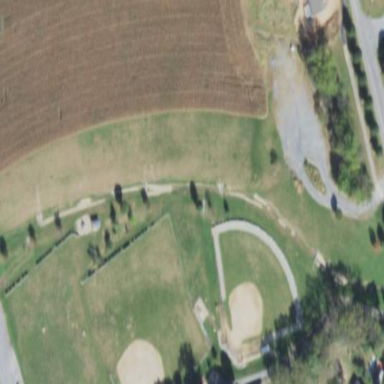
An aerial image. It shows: Baseball pitch for leisure land.